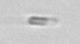
Label: Bacillariophyceae